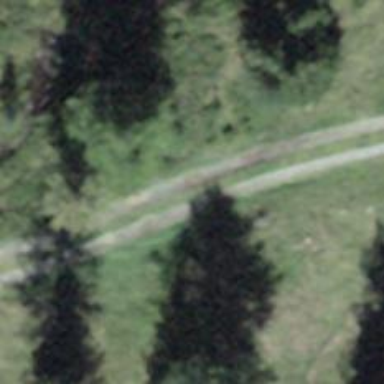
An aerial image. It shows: Unpaved track with grade2 tracktype.